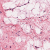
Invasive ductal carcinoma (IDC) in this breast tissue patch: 0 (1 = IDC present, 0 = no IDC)